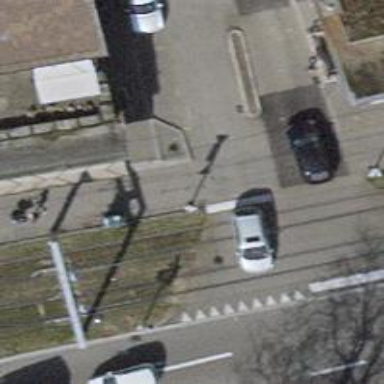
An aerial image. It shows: Unmarked crossing with traffic calming table.